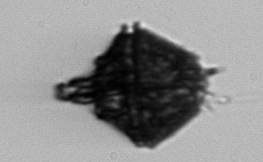
Label: Gonyaulax